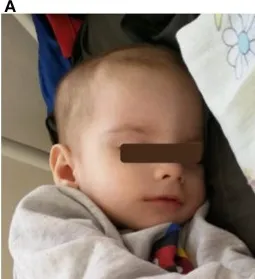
Two siblings:. A 3 month-old infant (child 5) with craniofacial dysmorphism.
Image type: medical_photograph (skin_photograph)